Interaction volume radius: 5 \u00c5
Interaction volume height: 20 \u00c5
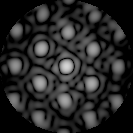
Disorder parameter: 0.2686